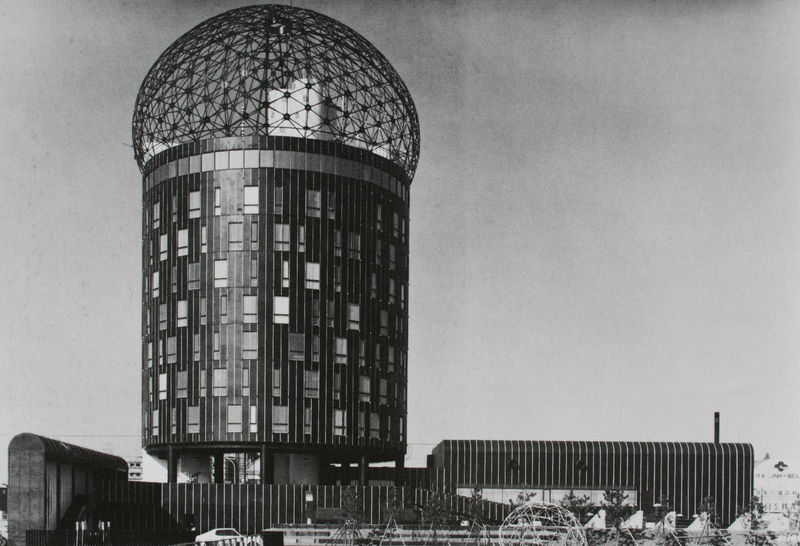
Titel: Gesamtansicht
Künstler: Minoru Takeyama
Standort: Tomakomai (Hokkaido)
Institution: Hotel Beverly Tom
Schlagwörter: dunkel, himmel, körper, bäume, fenster, glas, grau, schwarz, gebäude, zylinder, architektur, gitter, rund, turm, fassade, auto, kuppel, foto, fotografie, schwarzweiß, konstruktion, abgerundet, netz, blase, glaskuppel, hochhaus, sockelgebäude, schuchov, sockelbau